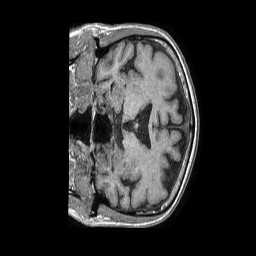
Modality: T1w
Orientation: coronal
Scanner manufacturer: philips
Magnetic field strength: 1.5 T
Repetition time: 0.007856 s
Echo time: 0.00365 s